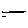
Label: line